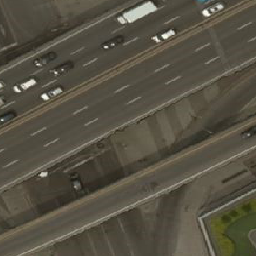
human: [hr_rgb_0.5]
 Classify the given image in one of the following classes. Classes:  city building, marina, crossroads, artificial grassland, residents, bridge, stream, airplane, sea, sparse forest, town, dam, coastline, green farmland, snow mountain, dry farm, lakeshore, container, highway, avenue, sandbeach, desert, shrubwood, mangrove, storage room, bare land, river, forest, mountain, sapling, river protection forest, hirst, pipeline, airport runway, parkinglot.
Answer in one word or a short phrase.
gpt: highway